Current action and preconditions to check: trajectory_clear

Your task: For each precondition in the list above, predict whether it will hold at this action.

Consider the current scene as observed from the mobile robot's camera, and analyze the predicted future states of all dynamic agents (e.g., people, animals, vehicles, or any moving entities) within the NEXT SECOND.

IMPORTANT: Only answer "very likely" if you are absolutely certain—based on strong, clear evidence—that a dynamic agent will violate the precondition in the predicted future state. Do NOT answer "very likely" for unlikely, ambiguous, or low-probability risks.

Ask yourself for each precondition: Is there a high probability, with clear and convincing evidence, that the predicted future states of any dynamic agent will interfere with the predicted future state of the currently executing action within the NEXT SECOND, causing that precondition to fail?

Assess the risk level based on these predictions. Use "likely" or "very likely" if motions create a clear risk of interference.

Use "neutral" or "improbable" if agents are nearby but their predicted paths are clearly diverging or non-conflicting.

Failure Risk Categories: "very improbable", "improbable", "neutral", "likely", "very likely"

Answer Format: Output ONLY the probability_of_failure value from these categories: "very improbable", "improbable", "neutral", "likely", "very likely"

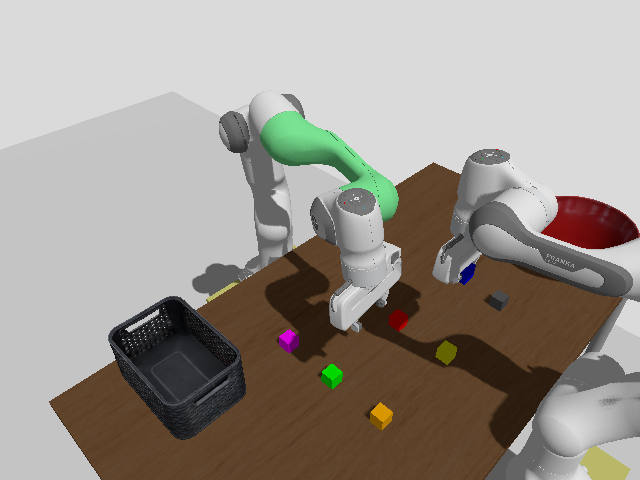

Answer: likely